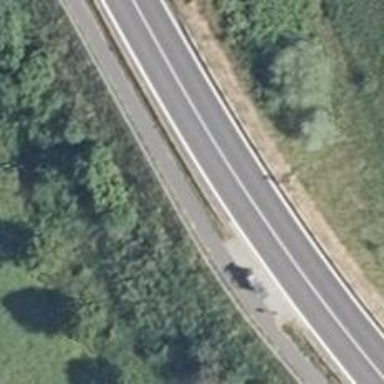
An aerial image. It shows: Path with asphalt surface running alongside embankment.